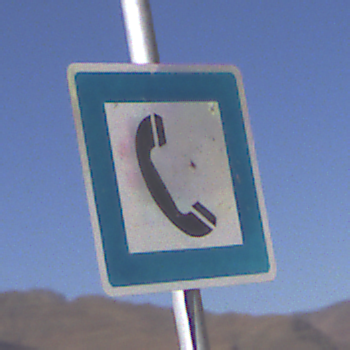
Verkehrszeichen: Fernsprecher
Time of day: Midday
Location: Outdoor (Nature)
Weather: Clear
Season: NotSpecified
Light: Natural